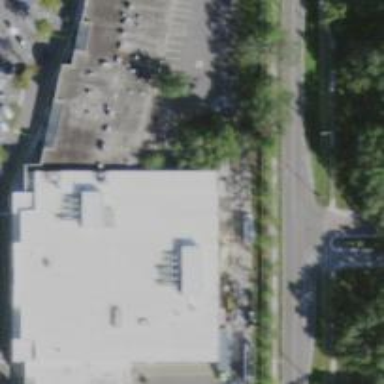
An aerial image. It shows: Mall building.